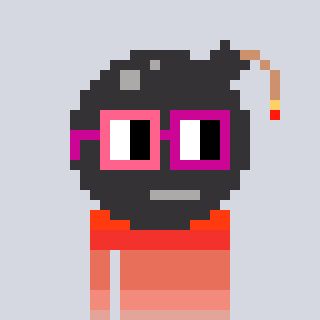
a pixel art character with square pink and red glasses, a bomb-shaped head and a grayscale-colored body on a cool background